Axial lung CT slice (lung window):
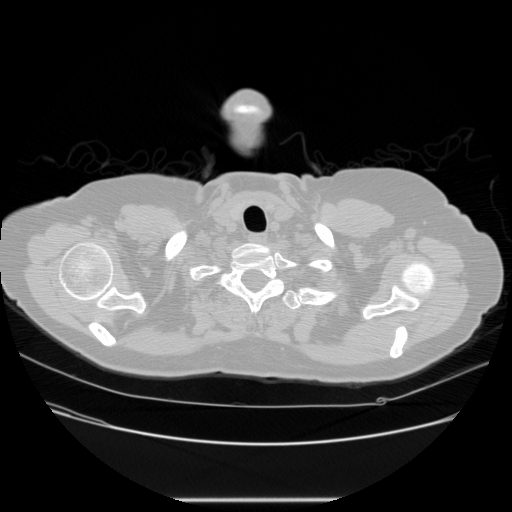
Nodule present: no